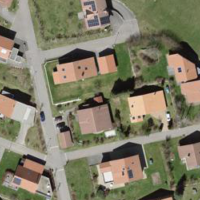
EUNIS habitat code: 54
Species observed at this site:
Leucojum vernum
Fraxinus excelsior